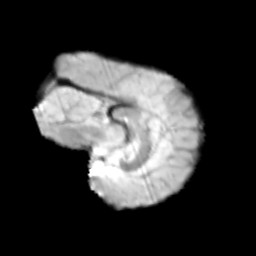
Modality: T2w
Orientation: sagittal
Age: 12
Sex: female
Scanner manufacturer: siemens
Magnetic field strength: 3 T
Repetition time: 3.8 s
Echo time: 0.07 s